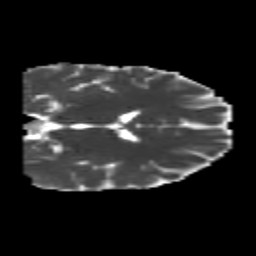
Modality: MD
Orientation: coronal
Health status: healthy
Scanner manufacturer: philips
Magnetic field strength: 3 T
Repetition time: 6.964 s
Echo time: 0.092 s